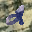
Label: 2